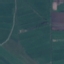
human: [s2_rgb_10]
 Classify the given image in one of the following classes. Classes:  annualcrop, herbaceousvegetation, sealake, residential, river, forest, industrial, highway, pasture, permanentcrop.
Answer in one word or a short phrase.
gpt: Pasture